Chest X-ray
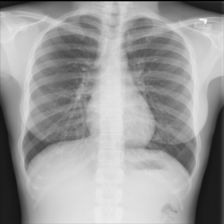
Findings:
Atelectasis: negative
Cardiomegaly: negative
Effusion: negative
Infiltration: negative
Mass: negative
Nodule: negative
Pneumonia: negative
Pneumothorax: negative
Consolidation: negative
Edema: negative
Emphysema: negative
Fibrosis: negative
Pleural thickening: negative
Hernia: negative